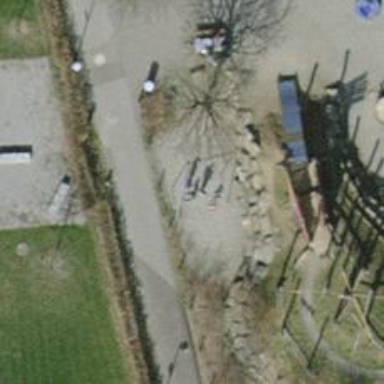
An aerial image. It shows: Playground featuring swings.